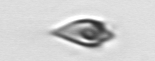
Label: Oxytoxum